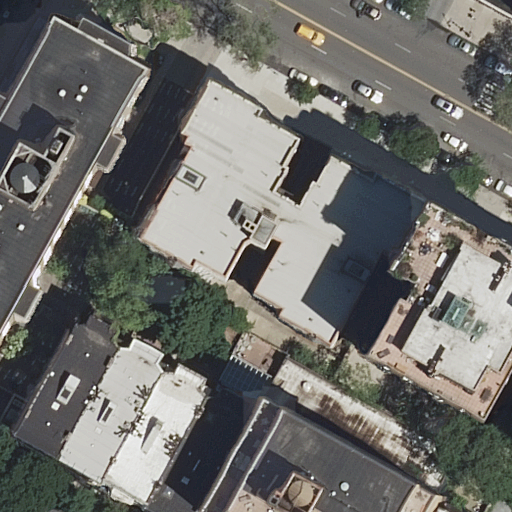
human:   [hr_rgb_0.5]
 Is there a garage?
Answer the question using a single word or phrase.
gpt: no

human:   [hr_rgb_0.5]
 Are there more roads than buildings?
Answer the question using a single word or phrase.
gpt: no

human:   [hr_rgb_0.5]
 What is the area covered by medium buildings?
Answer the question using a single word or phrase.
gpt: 1662m2

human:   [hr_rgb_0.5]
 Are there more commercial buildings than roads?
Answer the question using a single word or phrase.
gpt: no

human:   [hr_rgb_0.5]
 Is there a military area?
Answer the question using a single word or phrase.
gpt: no

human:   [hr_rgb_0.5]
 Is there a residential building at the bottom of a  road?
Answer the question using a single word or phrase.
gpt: yes

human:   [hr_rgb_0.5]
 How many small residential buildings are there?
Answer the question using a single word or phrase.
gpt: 2

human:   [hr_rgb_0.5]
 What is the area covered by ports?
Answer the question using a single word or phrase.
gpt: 0m2

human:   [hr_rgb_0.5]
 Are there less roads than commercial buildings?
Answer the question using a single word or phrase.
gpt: no

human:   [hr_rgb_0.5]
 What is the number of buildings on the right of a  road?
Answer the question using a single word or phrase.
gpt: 10

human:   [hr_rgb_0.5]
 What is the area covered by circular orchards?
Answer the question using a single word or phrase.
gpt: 0m2

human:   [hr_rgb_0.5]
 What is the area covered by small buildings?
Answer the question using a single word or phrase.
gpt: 13m2

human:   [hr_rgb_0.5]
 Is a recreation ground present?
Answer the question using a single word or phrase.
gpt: no

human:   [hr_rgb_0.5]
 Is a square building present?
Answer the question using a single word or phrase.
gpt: no

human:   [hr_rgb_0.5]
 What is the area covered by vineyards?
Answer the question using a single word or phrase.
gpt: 0m2

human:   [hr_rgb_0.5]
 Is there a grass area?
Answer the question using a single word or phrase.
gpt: no

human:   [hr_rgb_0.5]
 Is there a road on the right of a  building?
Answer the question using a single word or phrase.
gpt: yes

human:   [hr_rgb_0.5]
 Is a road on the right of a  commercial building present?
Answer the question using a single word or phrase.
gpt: no

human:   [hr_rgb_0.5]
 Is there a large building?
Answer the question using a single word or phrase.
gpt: yes

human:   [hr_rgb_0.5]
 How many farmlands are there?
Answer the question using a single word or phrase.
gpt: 0

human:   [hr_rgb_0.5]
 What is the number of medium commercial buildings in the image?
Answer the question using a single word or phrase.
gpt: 0

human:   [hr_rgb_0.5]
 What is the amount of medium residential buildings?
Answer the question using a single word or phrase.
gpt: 6

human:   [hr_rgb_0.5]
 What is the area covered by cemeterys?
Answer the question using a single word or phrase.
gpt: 0m2

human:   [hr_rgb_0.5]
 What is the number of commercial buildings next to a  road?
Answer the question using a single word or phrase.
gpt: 0

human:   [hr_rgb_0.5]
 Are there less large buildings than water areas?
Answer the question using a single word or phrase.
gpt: no

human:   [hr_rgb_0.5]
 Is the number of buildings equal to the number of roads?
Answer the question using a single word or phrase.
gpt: no

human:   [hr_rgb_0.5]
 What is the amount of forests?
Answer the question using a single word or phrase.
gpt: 0

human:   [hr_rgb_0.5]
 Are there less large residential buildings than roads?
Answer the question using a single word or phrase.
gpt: no

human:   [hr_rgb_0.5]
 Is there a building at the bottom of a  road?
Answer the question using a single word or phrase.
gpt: yes

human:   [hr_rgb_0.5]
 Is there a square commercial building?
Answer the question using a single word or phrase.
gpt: no

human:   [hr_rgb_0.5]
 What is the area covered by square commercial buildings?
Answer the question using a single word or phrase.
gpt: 0m2

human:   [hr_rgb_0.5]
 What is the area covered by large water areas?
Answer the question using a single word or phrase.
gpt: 0m2

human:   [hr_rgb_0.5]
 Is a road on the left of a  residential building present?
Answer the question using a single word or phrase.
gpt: yes

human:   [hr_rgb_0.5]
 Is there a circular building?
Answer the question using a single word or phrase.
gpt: no

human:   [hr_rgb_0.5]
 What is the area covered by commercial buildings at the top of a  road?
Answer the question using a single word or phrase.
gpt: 0m2

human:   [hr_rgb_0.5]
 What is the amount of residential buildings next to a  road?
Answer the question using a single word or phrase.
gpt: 11